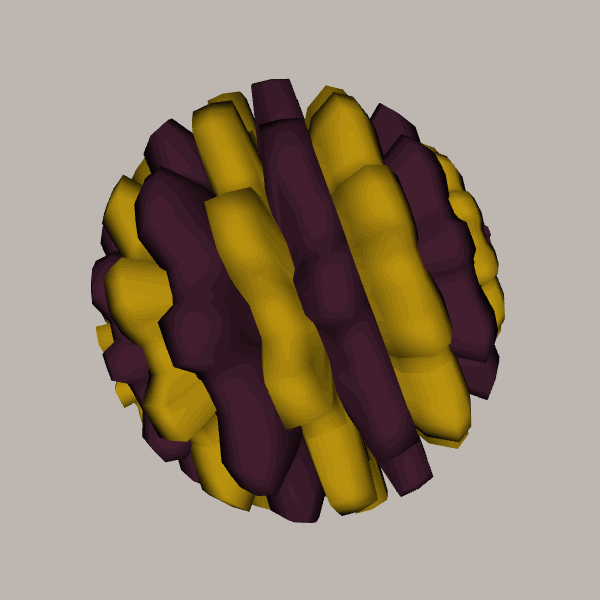
Background: light